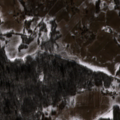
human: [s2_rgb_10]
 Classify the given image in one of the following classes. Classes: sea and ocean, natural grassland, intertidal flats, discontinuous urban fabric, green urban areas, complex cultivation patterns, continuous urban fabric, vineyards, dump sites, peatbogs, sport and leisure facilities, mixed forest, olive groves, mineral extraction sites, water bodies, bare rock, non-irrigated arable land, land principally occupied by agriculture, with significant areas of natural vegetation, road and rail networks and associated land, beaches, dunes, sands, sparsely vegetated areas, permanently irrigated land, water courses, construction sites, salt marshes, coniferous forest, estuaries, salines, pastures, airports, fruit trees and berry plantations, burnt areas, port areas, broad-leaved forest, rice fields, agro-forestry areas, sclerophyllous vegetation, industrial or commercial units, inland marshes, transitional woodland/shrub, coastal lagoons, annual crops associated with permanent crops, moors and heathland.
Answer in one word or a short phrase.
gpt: non-irrigated arable land, pastures, complex cultivation patterns, land principally occupied by agriculture, with significant areas of natural vegetation, broad-leaved forest